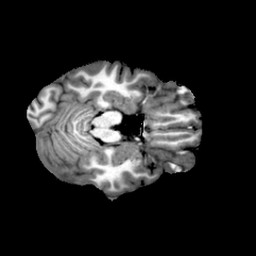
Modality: T1w
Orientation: axial
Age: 21
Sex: male
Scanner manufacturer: philips
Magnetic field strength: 3 T
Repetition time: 0.0082 s
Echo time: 0.0037 s